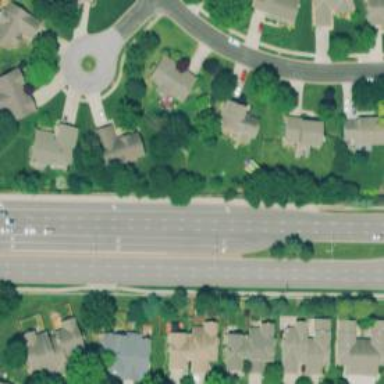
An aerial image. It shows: Dash road marking.